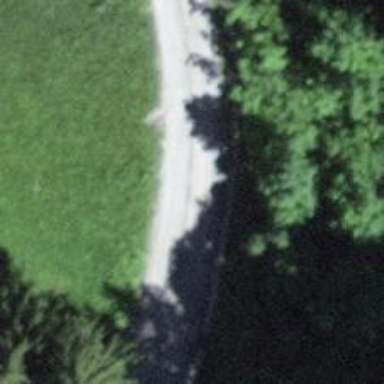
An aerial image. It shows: Unclassified road with compacted surface of grade1 tracktype.